Aerial crown-view tile of a tropical tree (Barro Colorado Island, Panama), acquired 20240716:
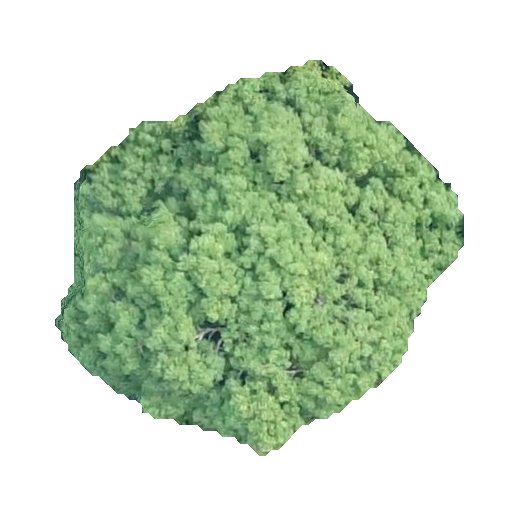
Species: Handroanthus guayacan
GBIF accepted scientific name: Handroanthus guayacan
Crown area: 168.839 m²